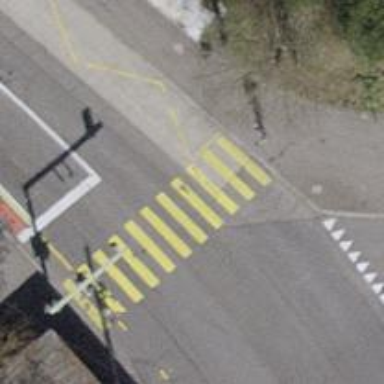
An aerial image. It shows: Kerb serving as barrier.